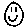
Label: smiley face